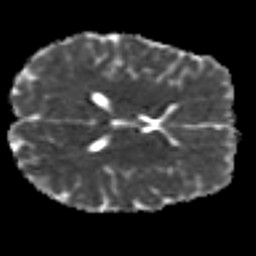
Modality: MD
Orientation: axial
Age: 31
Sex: male
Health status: healthy
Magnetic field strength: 3 T
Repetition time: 8.4 s
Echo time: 0.0926 s